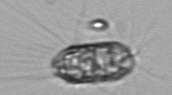
Label: Corethron_hystrix